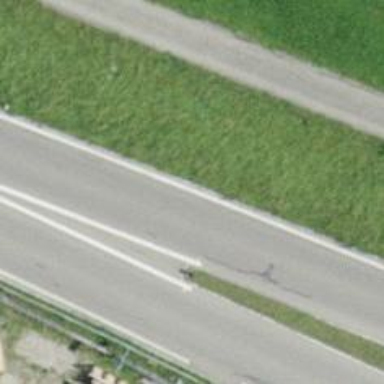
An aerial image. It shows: Asphalt trunk link highway that is part of motorroad.